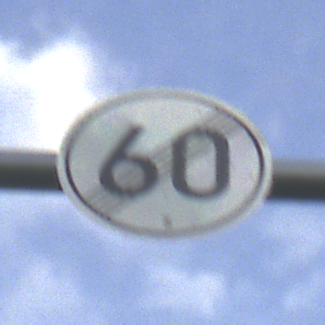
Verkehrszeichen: EndeGeschwindigkeit60
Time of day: MorningAfternoon
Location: Outdoor (Suburban)
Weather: PartlyCloudy
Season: NotSpecified
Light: Natural